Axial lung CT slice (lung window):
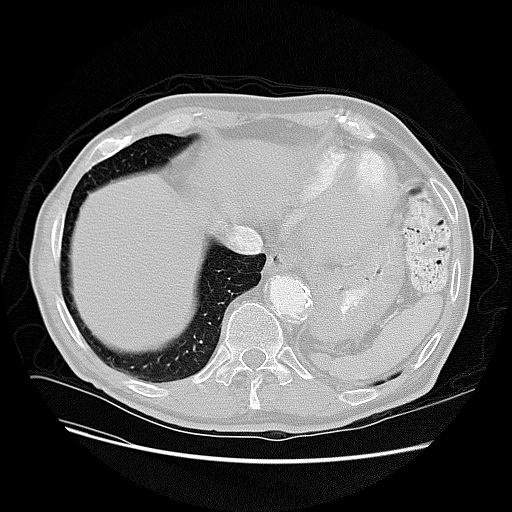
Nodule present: no